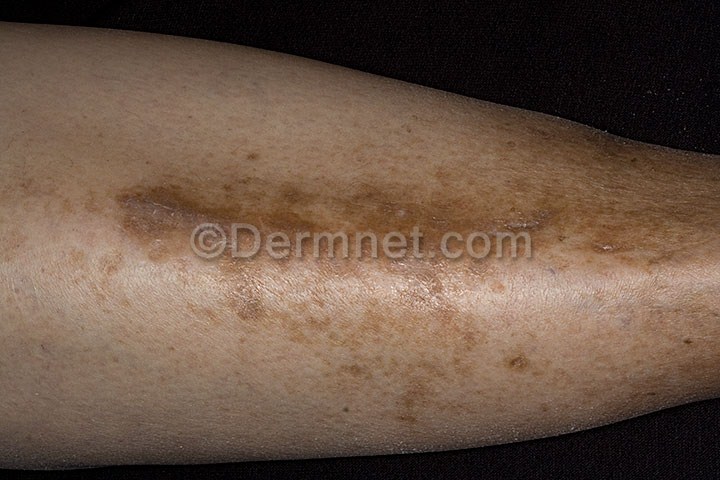
Disease: Systemic Disease